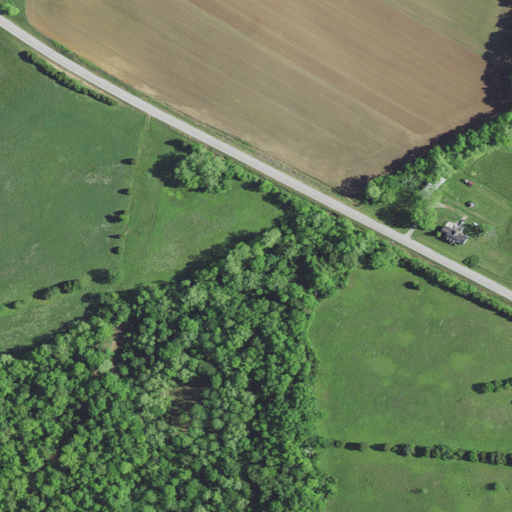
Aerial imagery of valley in Kentucky named Boneyard Hollow containing deciduous forest, pasture, cultivated crops, mixed forest, open development, and low intensity development